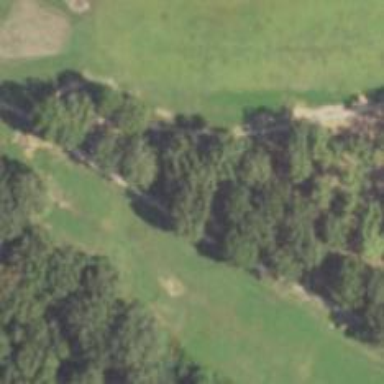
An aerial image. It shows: Disc golf tee area.